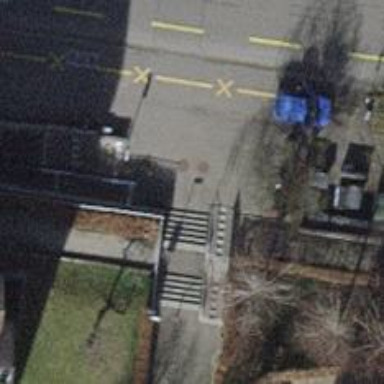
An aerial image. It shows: Concrete steps with ramp.